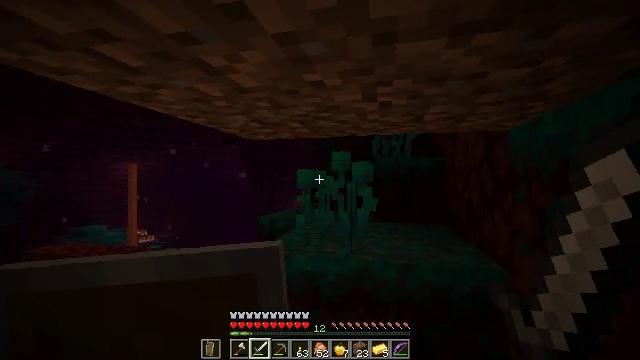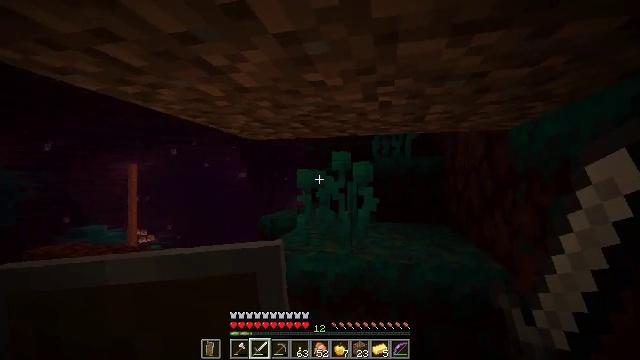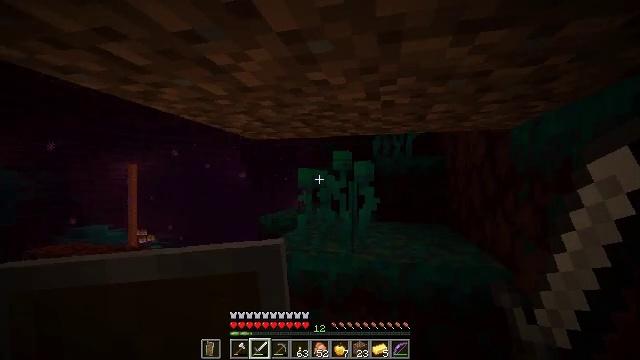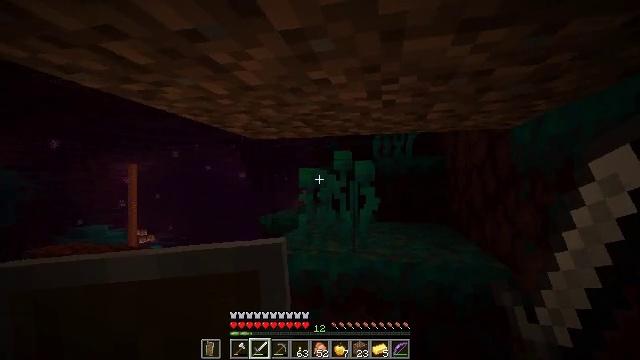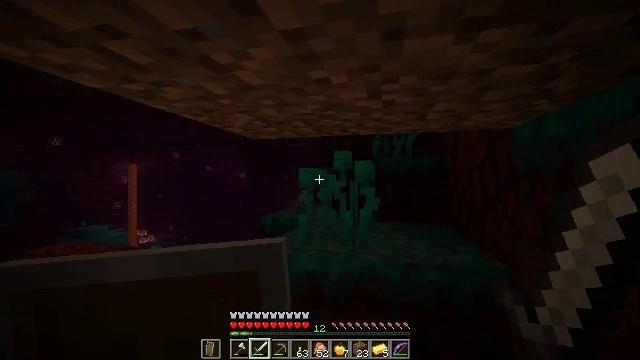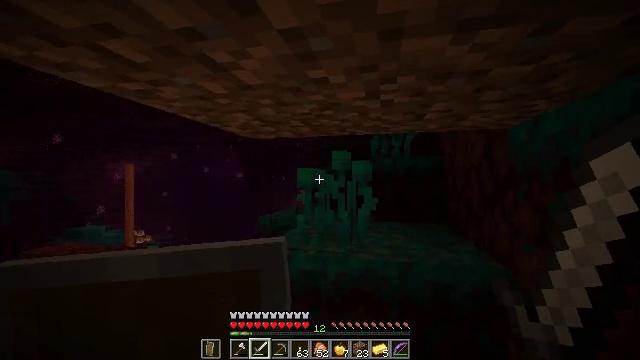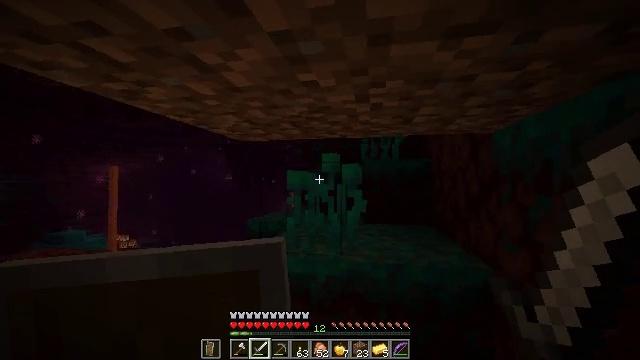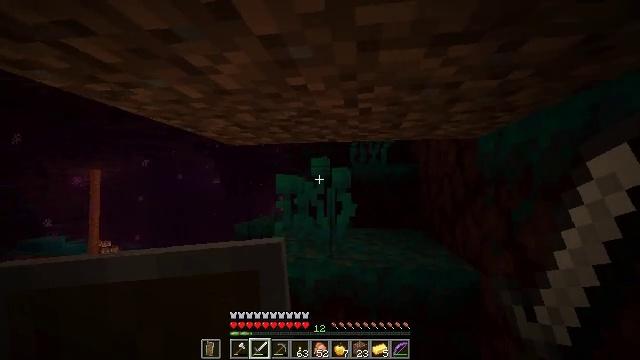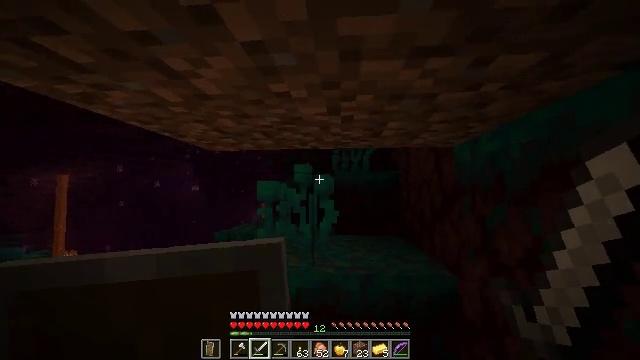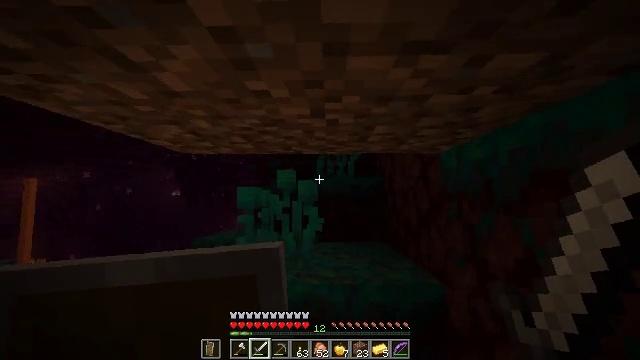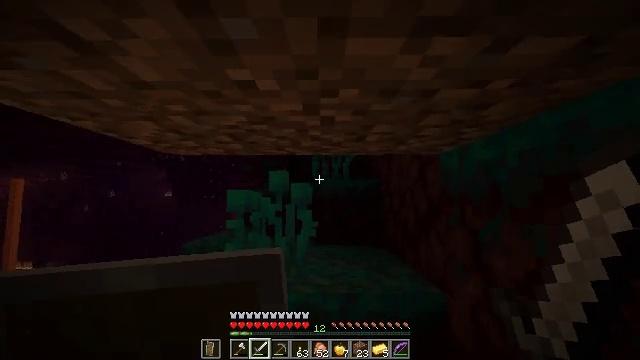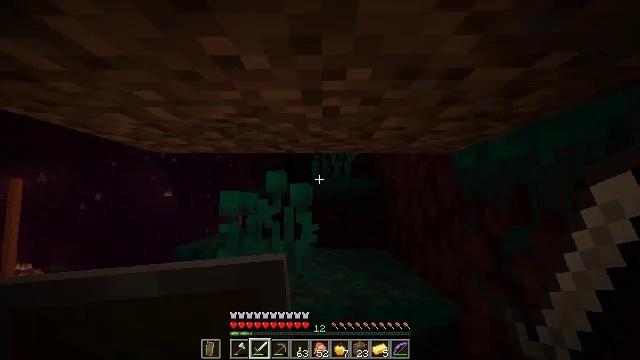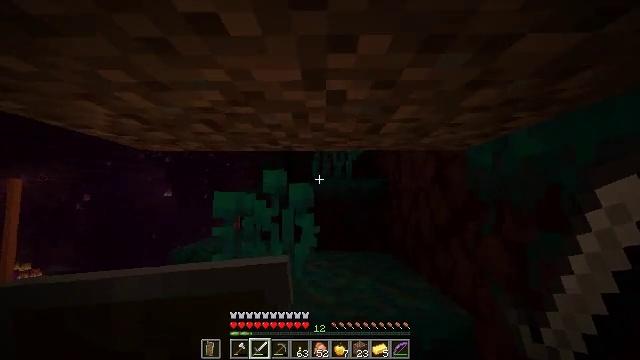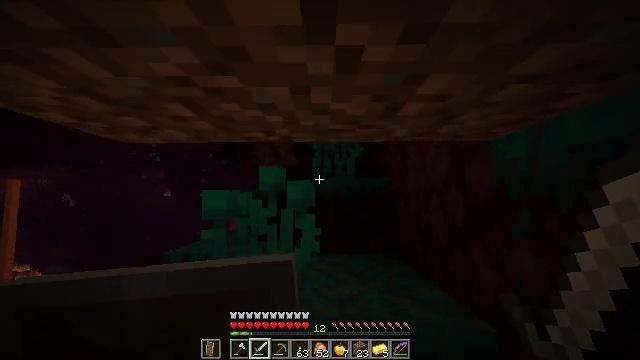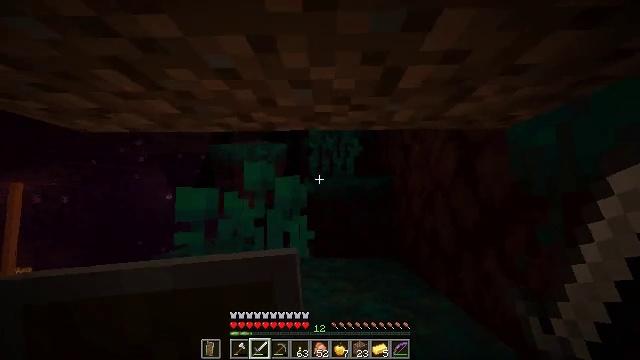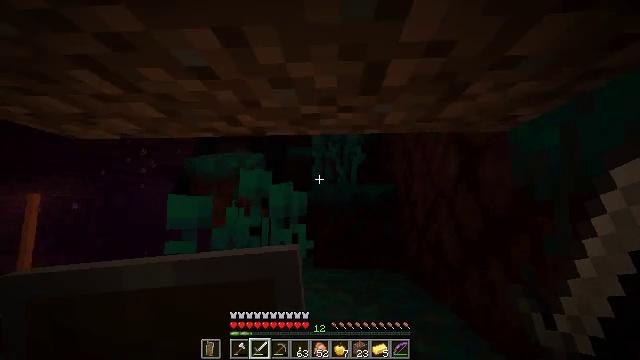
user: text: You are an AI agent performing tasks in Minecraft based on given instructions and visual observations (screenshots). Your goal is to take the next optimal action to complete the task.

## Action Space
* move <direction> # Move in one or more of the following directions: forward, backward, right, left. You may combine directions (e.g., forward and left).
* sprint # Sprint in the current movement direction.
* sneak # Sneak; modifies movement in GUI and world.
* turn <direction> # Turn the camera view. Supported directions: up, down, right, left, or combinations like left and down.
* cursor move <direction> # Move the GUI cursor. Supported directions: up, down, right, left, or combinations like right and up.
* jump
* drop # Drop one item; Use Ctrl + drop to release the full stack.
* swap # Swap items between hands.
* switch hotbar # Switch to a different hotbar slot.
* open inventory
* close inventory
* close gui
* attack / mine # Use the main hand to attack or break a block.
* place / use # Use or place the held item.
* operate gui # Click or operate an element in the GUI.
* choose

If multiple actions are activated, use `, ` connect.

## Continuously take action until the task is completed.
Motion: motion action
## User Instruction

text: Clear the area by mining warped roots.
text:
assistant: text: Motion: no_op
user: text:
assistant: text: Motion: no_op
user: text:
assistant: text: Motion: no_op
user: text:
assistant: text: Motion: no_op
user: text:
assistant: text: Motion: no_op
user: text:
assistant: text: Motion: turn right
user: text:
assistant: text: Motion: turn right
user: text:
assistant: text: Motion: turn right and up
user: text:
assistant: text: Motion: move forward, turn right and up
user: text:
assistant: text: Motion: move forward, turn right
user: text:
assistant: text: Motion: move forward
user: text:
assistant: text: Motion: move forward
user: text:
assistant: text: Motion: move forward
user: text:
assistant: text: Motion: move right
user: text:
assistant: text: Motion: move right, turn left and up
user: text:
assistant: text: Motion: move right, turn left and up
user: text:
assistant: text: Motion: no_op
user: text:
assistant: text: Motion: no_op
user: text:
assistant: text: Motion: turn left
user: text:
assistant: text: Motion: turn left
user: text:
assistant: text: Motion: turn left
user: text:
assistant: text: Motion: move back, turn left and down
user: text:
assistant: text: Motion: move back, turn left and down, attack / mine
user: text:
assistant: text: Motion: move back, attack / mine
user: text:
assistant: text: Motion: move back, turn left, attack / mine
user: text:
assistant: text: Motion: turn left, attack / mine
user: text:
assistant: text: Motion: turn left
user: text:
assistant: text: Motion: no_op